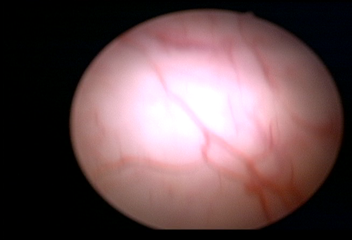
Modality: WLC
Class: Normal mucosa
Bladder cancer association: No